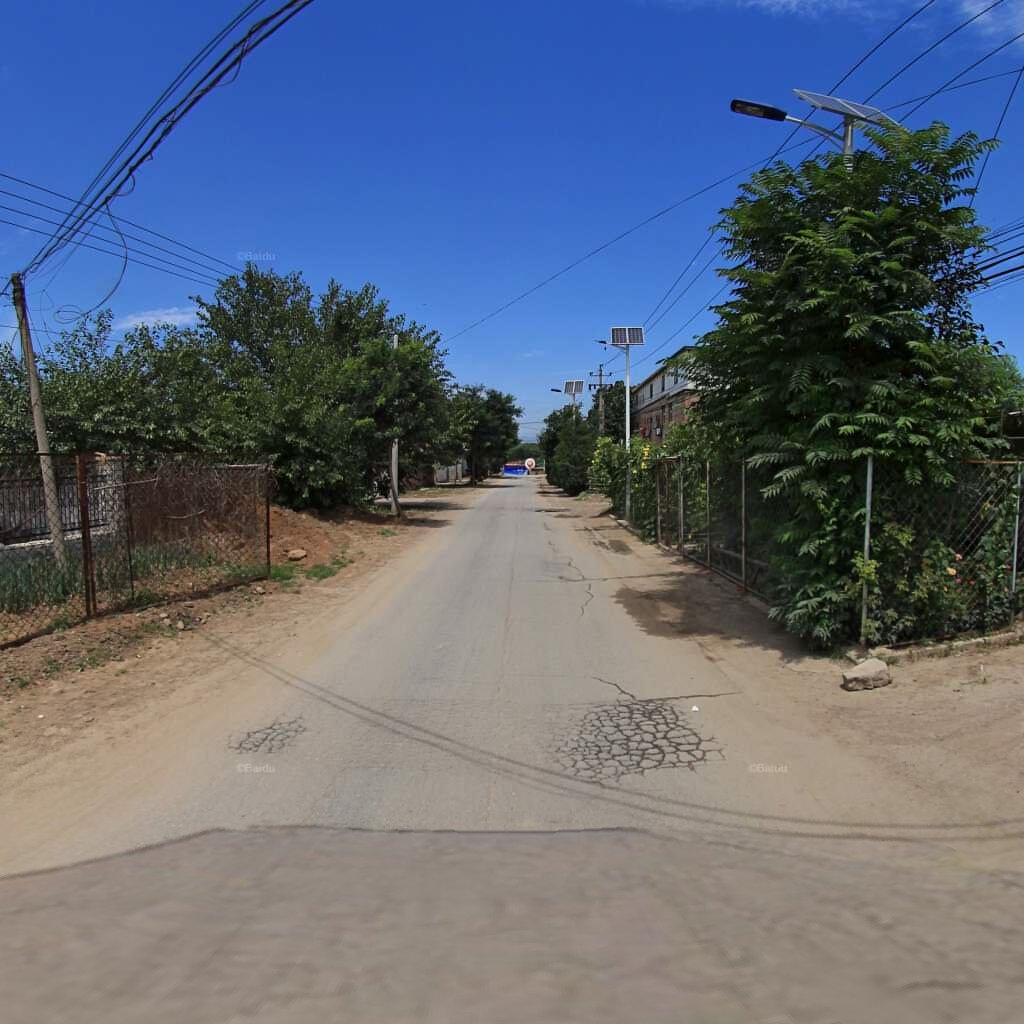
Region: Haidian
Road damage annotations: alligator crack, longitudinal crack